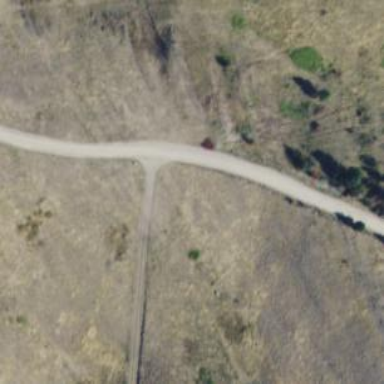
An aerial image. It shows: Unclassified road.